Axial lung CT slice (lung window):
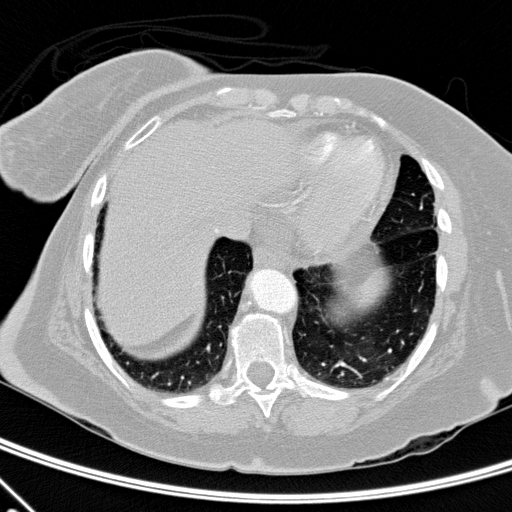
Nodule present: no